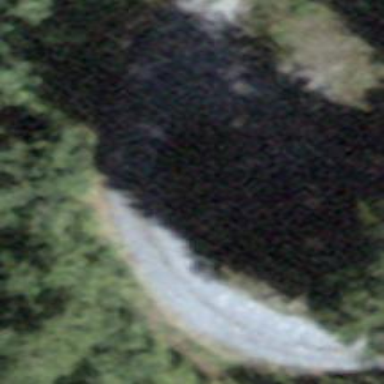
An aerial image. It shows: Gravel track with Grade 3 quality.